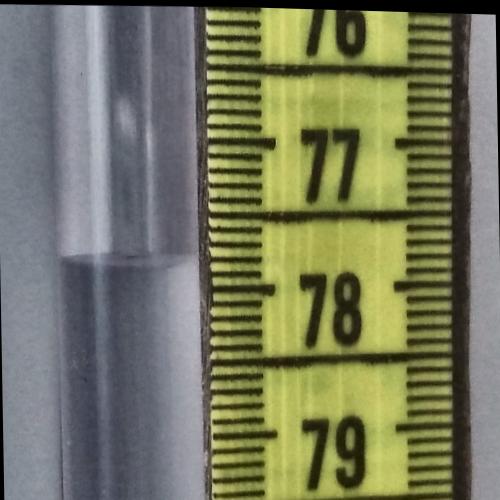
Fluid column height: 77.8 cm